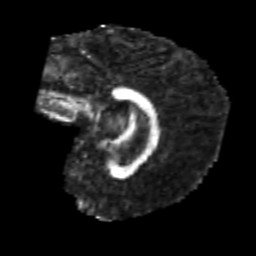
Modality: FA
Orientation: sagittal
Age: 25
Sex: male
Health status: healthy
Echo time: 0.074 s